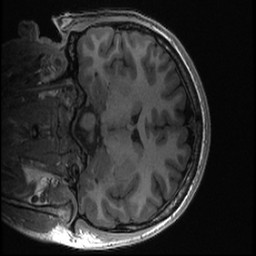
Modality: T1w
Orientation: coronal